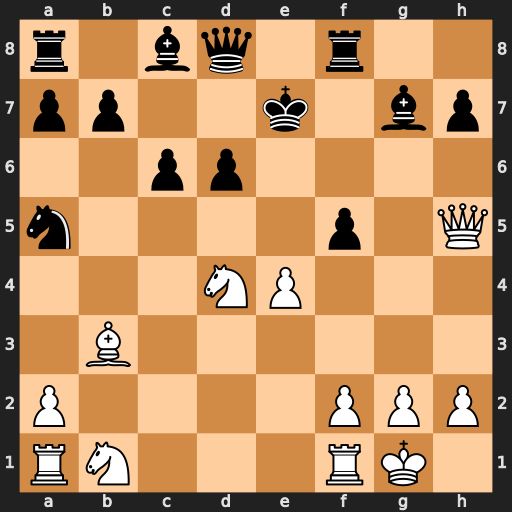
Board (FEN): r1bq1r2/pp2k1bp/2pp4/n4p1Q/3NP3/1B6/P4PPP/RN3RK1
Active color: w
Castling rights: -
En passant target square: -
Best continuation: Qxh7 Nxb3 Qxg7+ Rf7 Qg5+